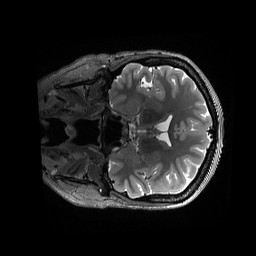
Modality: T2w
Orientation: coronal
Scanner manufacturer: siemens
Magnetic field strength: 3 T
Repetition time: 3.2 s
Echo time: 0.564 s